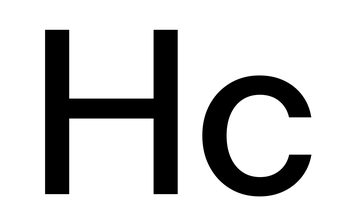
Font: InstrumentSans_Medium